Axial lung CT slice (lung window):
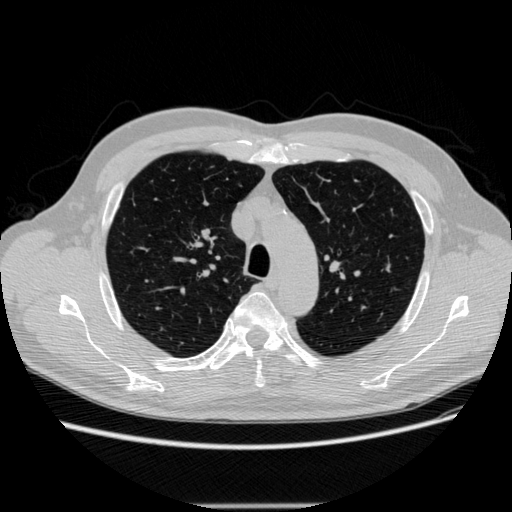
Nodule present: no